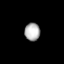
Tissue: lung
Cell type: Fibroblasts
Senescence score: 0.6169
Nuclear area (px): 268
Mean DAPI intensity: 177.627